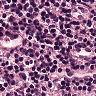
Metastatic tissue present: no